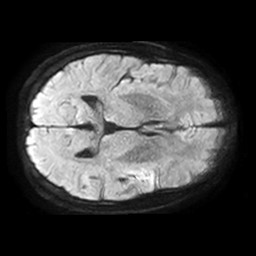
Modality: TRACE
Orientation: axial
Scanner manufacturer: philips
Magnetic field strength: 1.5 T
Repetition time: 3.4 s
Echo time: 0.06922 s